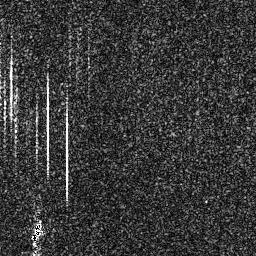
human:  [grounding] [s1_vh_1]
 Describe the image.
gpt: In the satellite image, there is  <ref>1 small ship </ref> <box>[[10, 85, 17, 95, 0]]</box> located at bottom left.